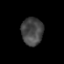
Tissue: prostate
Cell type: T cells
Senescence score: 0.3545
Nuclear area (px): 589
Mean DAPI intensity: 69.068